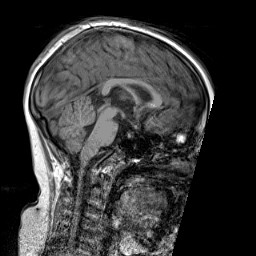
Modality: T1w
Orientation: sagittal
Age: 10
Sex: male
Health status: ill